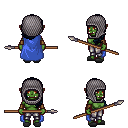
a pixel art fantasy rpg character, female body template, orc, green skin, blue cape, metal pants, raven left-swept hairstyle, chain hood, cloth bracers, gray slippers, spear, four views (front, back, left, right), 2x2 character sprite sheet, small pixel art, hard edges, no anti-aliasing